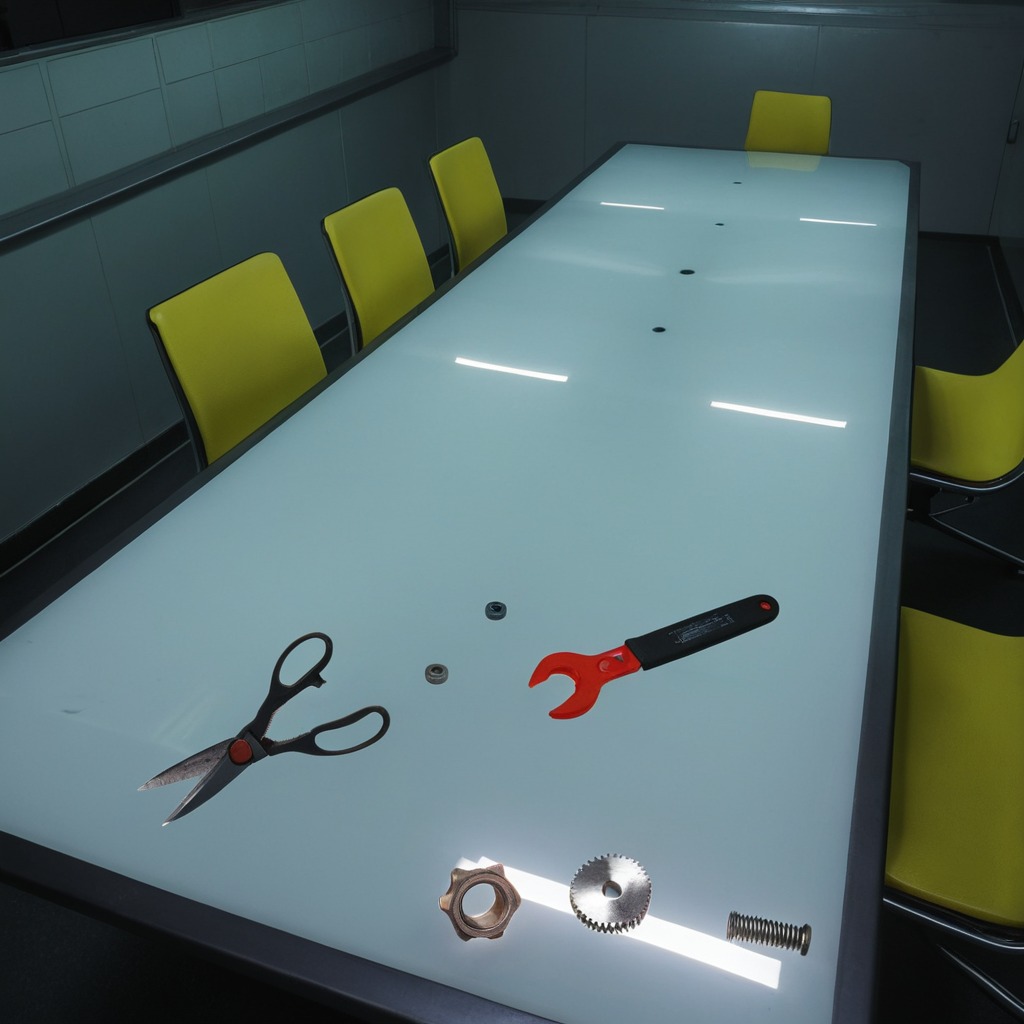
A steel gear with teeth, a coiled metal spring, a metal nut, a pair of scissors, and a wrench are lying on the clean empty table in a railway signal maintenance room.